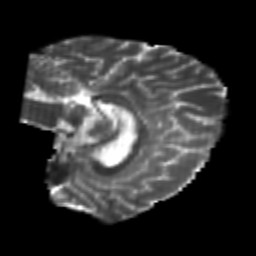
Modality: T2w
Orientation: sagittal
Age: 20
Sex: male
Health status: healthy
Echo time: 0.074 s